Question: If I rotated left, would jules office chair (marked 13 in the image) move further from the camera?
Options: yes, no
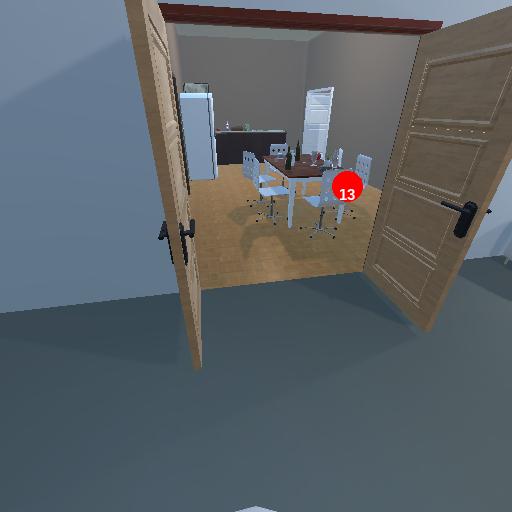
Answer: yes